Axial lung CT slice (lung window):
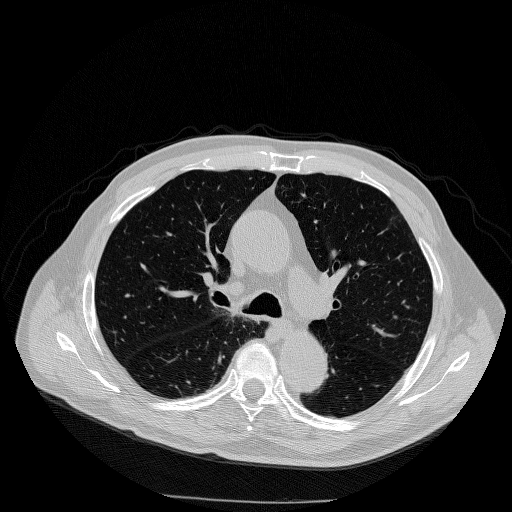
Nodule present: no